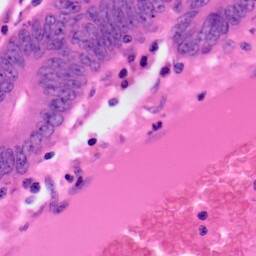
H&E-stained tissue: Colon